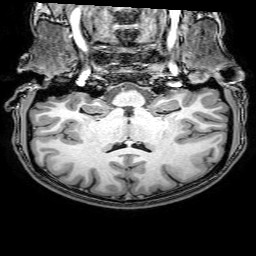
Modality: T1w
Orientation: sagittal
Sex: female
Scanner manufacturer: philips
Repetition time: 0.008158 s
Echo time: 0.00373 s